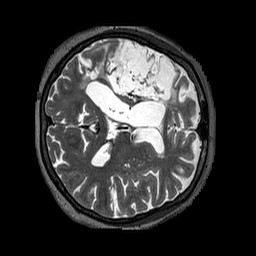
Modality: T2w
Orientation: axial
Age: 66
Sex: female
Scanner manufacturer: siemens
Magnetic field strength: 3 T
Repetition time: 3.2 s
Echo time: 0.567 s